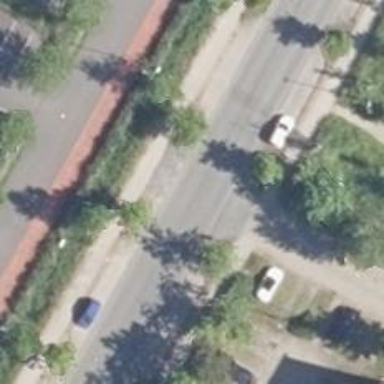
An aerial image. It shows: Tertiary road with asphalt surface and cycle track.